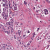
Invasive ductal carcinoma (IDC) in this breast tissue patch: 1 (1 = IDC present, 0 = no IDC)